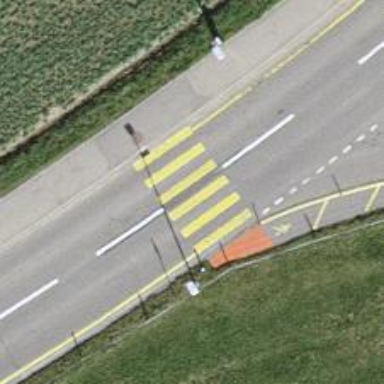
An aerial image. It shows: Uncontrolled zebra crossing on the road.